Question: I always use this code for conversion in datetime:
'''
DECLARE @a datetime
SET @a= CONVERT(datetime,'2012-12-28 14:04:43')
print @a
'''
But this does not work anymore! I tried even restarting SQL Server, but the problem remains:

The error in the image is in Italian. In English should be:
>
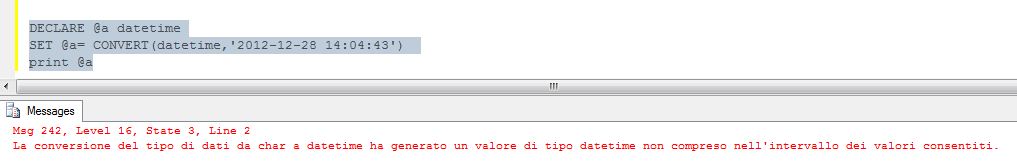
Answer: There are many formats supported by SQL Server - see the <URL>. Most of those formats are on what settings you have - therefore, these settings might work some times - and sometimes not.
The way to solve this is to use the (slightly adapted) that is supported by SQL Server - this format works - regardless of your SQL Server language and dateformat settings.
The <URL> is supported by SQL Server comes in two flavors:
- 'YYYYMMDD''YYYY-MM-DD'
or:
- 'YYYY-MM-DDTHH:MM:SS''T''DATETIME'
This is valid for SQL Server 2000 and newer.
If you use SQL Server 2008 or newer and the 'DATE' datatype (only 'DATE' - 'DATETIME'!), then you can indeed also use the 'YYYY-MM-DD' format and that will work, too, with any settings in your SQL Server.
Don't ask me why this whole topic is so tricky and somewhat confusing - that's just the way it is. But with the 'YYYYMMDD' format, you should be fine for any version of SQL Server and for any language and dateformat setting in your SQL Server.
So in your concrete case - use this:
'''
DECLARE @a datetime
SET @a= CONVERT(datetime, '2012-12-28T14:04:43')
print @a
'''
and this should work on SQL Server installation, with language and date format settings.
If you run your original code for US English - it will work just fine:
'''
SET LANGUAGE English
DECLARE @a datetime
SET @a= CONVERT(datetime, '2012-12-28 14:04:43')
print @a
Dec 28 2012 2:04PM
'''
but if you use Italian (or German, or British, or French) as your language, it will fail the format the 'T' in the middle of the date/time string is language-independent and not "safe" :
'''
SET LANGUAGE Italian
DECLARE @a datetime
SET @a= CONVERT(datetime, '2012-12-28 14:04:43')
print @a
'''
>